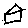
Label: house